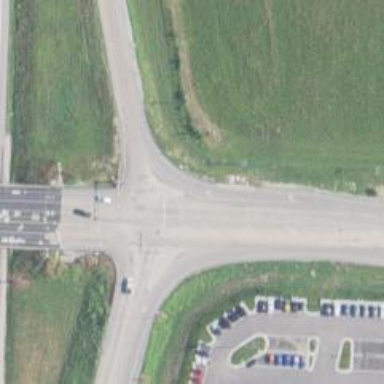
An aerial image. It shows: Tertiary road.